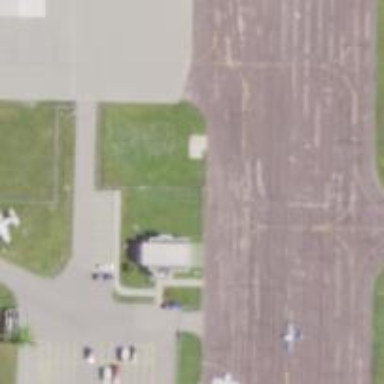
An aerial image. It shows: Image of taxiway at airport.